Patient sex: M
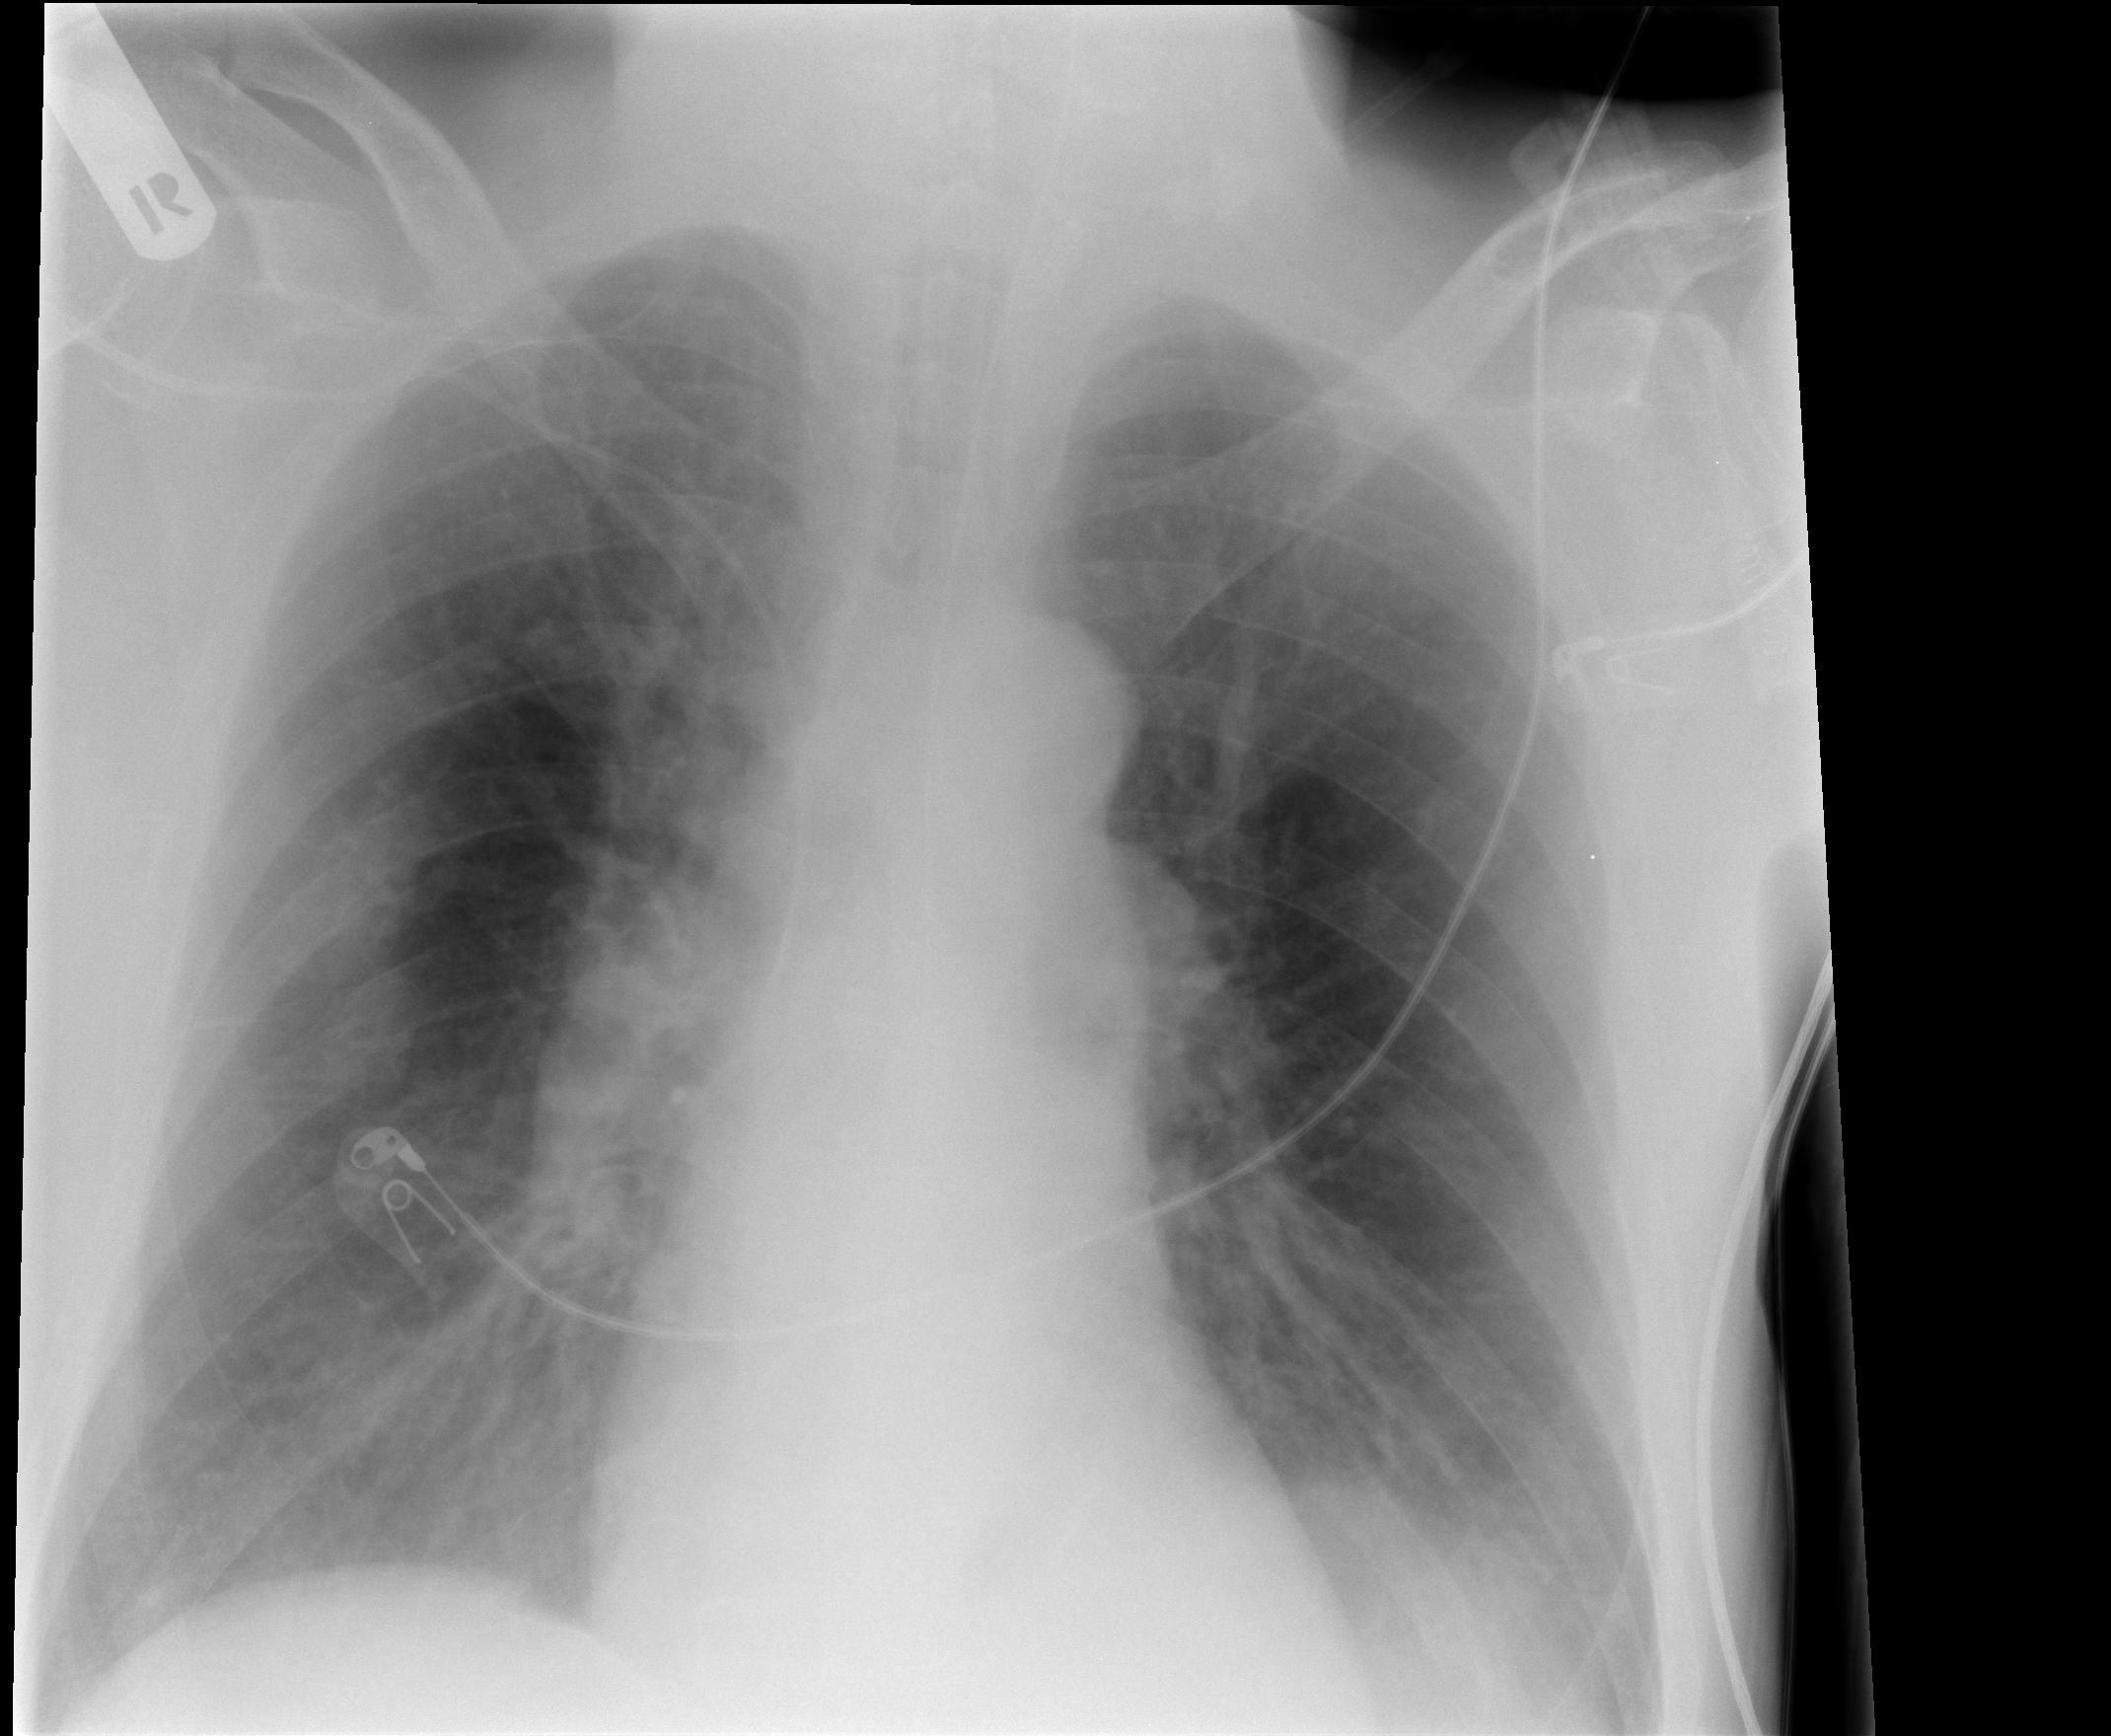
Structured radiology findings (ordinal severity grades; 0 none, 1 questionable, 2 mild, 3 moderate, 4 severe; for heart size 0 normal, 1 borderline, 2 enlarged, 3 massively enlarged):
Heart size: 0
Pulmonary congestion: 2
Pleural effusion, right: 0
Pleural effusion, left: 0
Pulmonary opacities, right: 0
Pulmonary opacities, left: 0
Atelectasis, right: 2
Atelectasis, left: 2